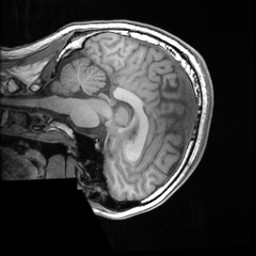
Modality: T1w
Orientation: sagittal
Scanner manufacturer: ge
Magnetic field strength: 3 T
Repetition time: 0.008568 s
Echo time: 0.003384 s